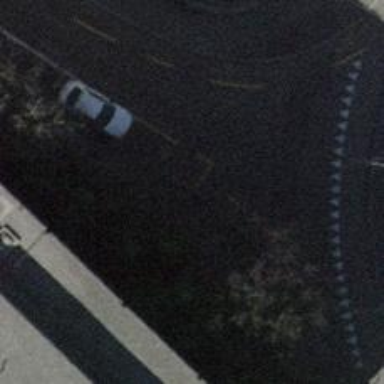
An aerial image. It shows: Kerb barrier.